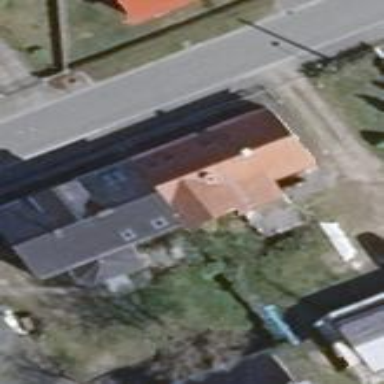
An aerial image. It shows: Gabled roofed house.